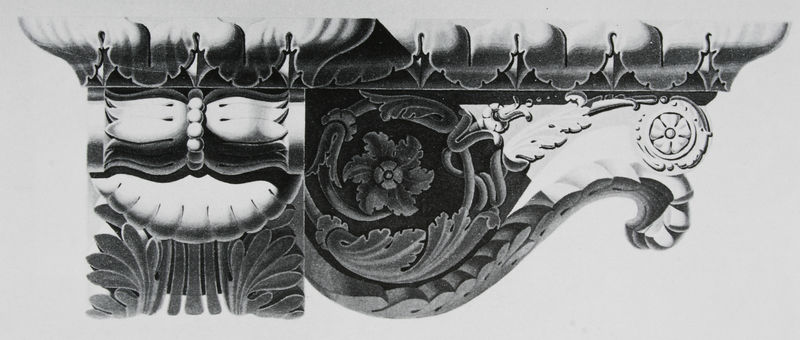
Titel: Tempel des Jupiter Tonans, Rom, Konsole
Künstler: Friedrich von Gärtner
Standort: München
Institution: Architekturmuseum der Technischen Universität
Schlagwörter: blätter, laub, schatten, weiß, blume, blumen, grau, holz, licht, profil, schwarz, skizze, säule, zeichnung, blüte, blüten, rose, muster, ornament, architektur, sockel, blatt, pflanzen, perlen, rund, ranken, japan, studie, abstrakt, giebel, grafik, rad, architecture, column, corinthian, white, dekoration, black, dark, dress, face, gray, detail, dekor, floral, decorative, flowers, pattern, plant, wooden, wei, stütze, zweig, druck, stich, gebogen, entwurf, kapitell, china, sims, schnörkel, wood, voluten, flower, rosette, building, head, tempel, konsole, volute, plants, zierde, drawing, filigran, mandala, ornamentik, korinthisch, black and white, head dress, art nouveau, buttons, line, sketch, tail, kelche, curls, photo, wings, shelf, abstract, kapitel, akanthus, akantus, leaves, arkantus, gesimms, design, plan, draft, stele, art, study, circle, circles, palmette, leaf, shade, pillar, mask, dragon, shell, verzirung, barre, vine, stem, zeir, bläatter, zierelement, zierornament, capital, acantus, white and black, ausschnitt tempel, console, gebälg, verzierung, ornamente, carved, petals, curved, whiter, decor, tulip, seitensicht, curving, loaf, scalloped, deesign, mehandi, corbel, tudor rose, acanthus leaves, s-curve, acabtus, flower motive